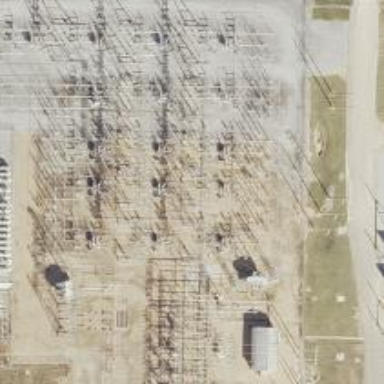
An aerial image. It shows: Switch used for power control.